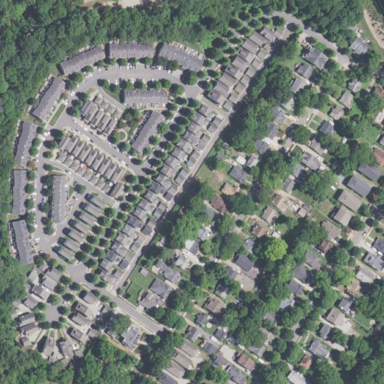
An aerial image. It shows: Residential area composed of single-family homes.